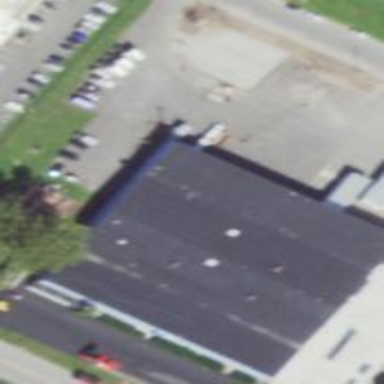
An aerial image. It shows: Warehouse.